三年级 · 算术
$51 \times 24$ 的积, 最有可能在 $(\quad)$ 的位置。

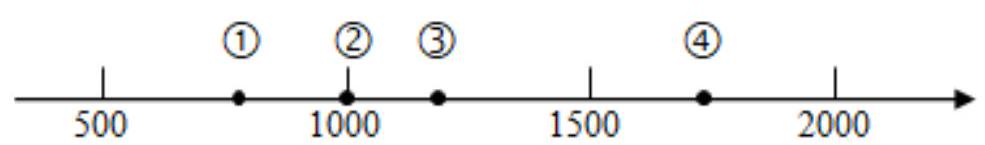
A. (1)
B. (2)
C. (3)
D. (4)
答案: C
解析: $\mathrm{C}$

【分析】根据题意, 先计算出 51 与 24 的积, 再在数轴上标出积的位置即可。

【详解】 $51 \times 24=1224$

$1000<1224<1500$

所以“ $51 \times 24 ”$ 的积的位置是(3);

故答案为: $C$

【点睛】熟练掌握两位数乘两位数的计算方法, 是解答此题的关键。